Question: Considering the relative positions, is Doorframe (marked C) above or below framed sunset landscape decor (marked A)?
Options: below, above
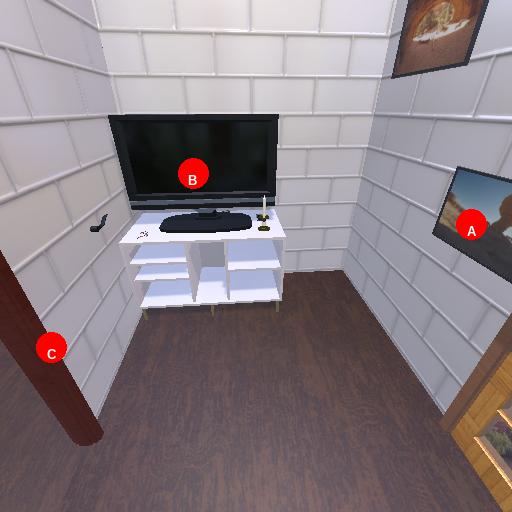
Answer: below